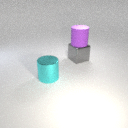
large purple rubber cylinder above large gray metal cube